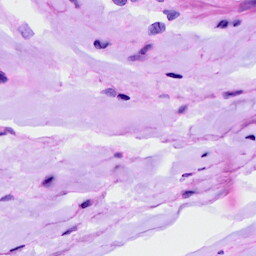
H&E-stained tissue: Ovarian